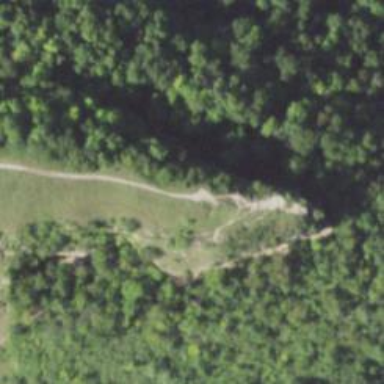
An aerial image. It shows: Crag for climbing.